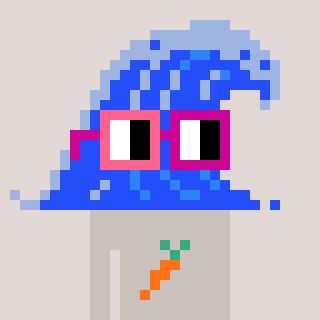
a pixel art character with square pink and red glasses, a wave-shaped head and a foggrey-colored body on a warm background